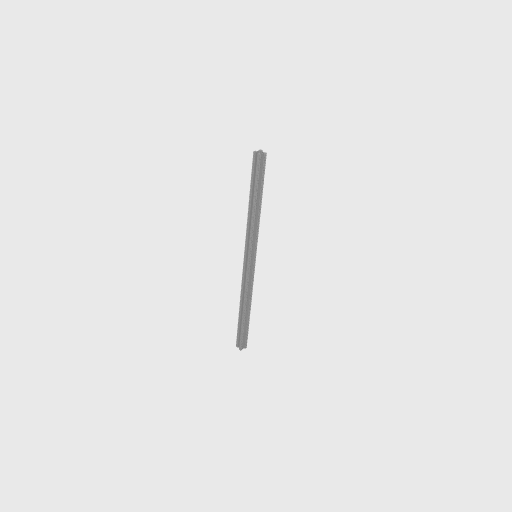
Part: GoRAIL624